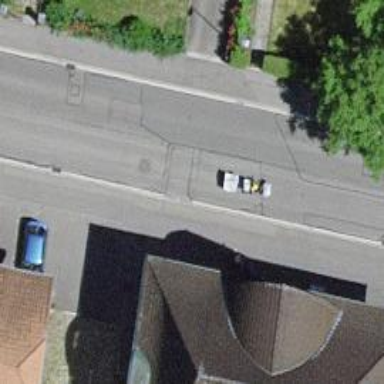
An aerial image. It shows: Service road with sett surface.